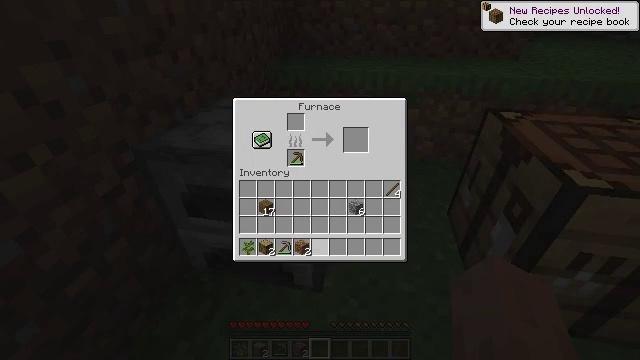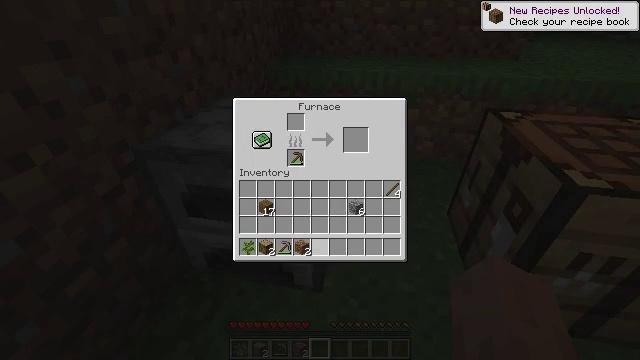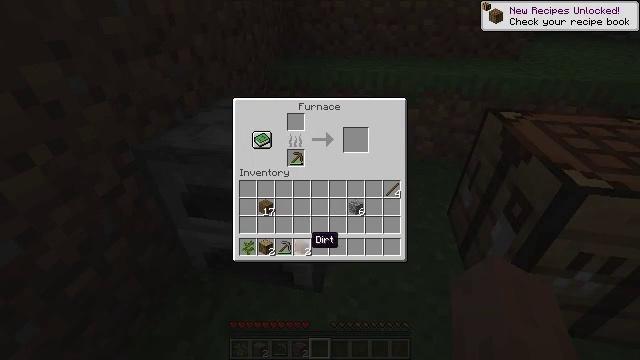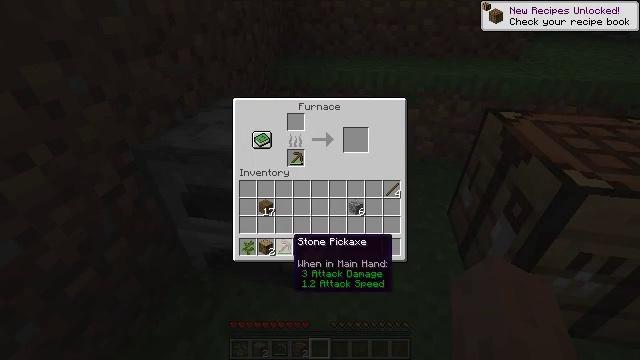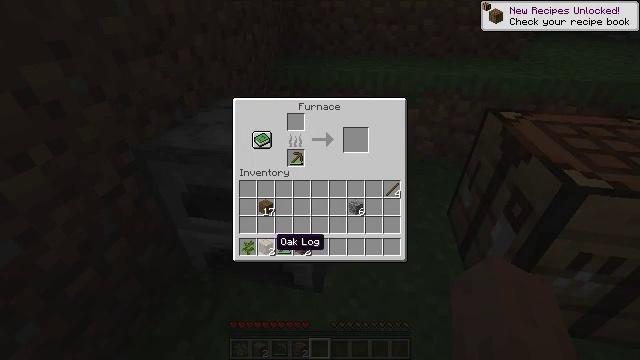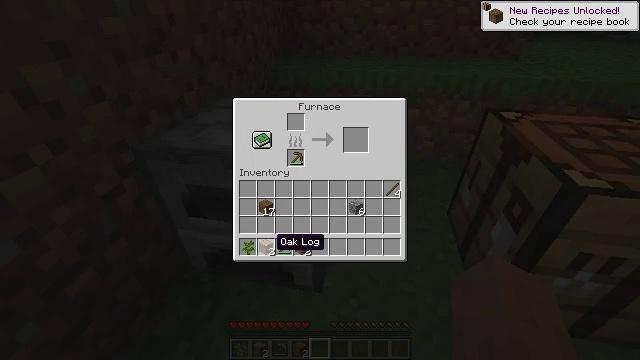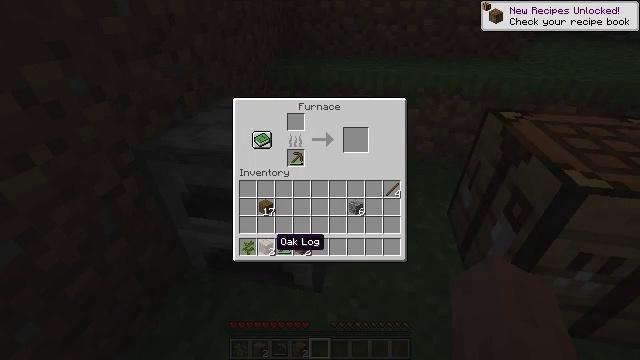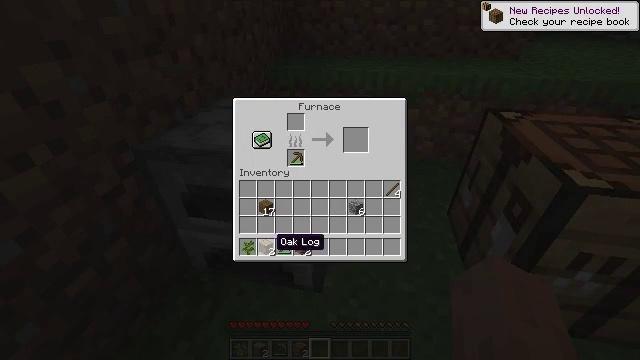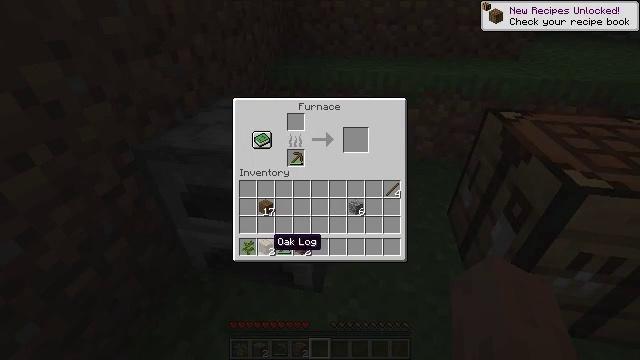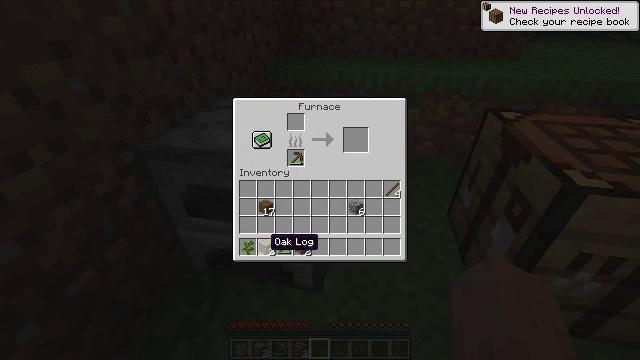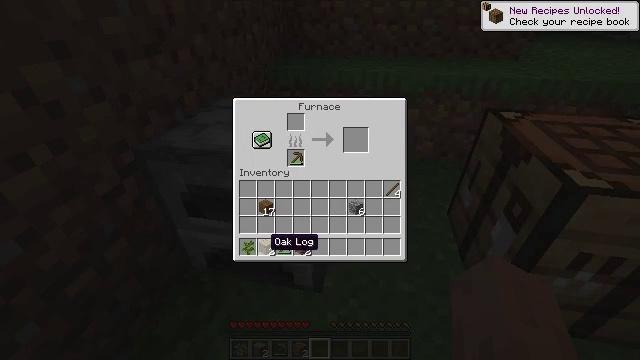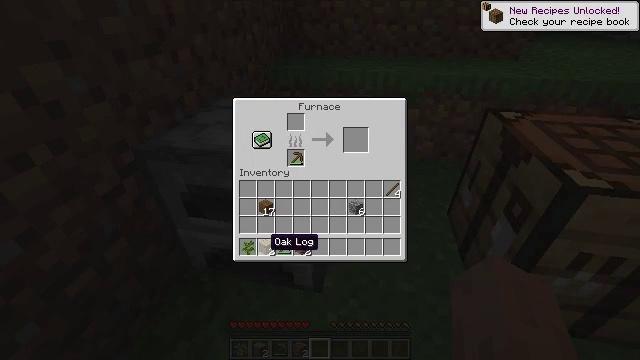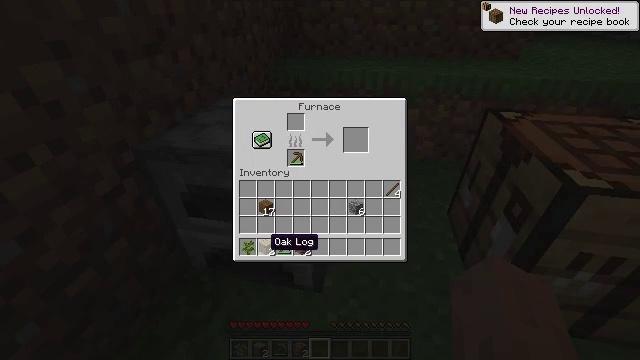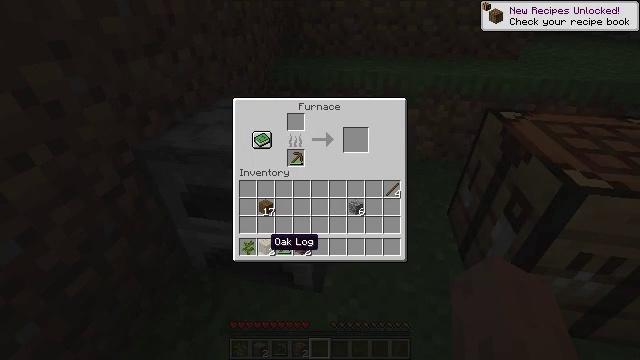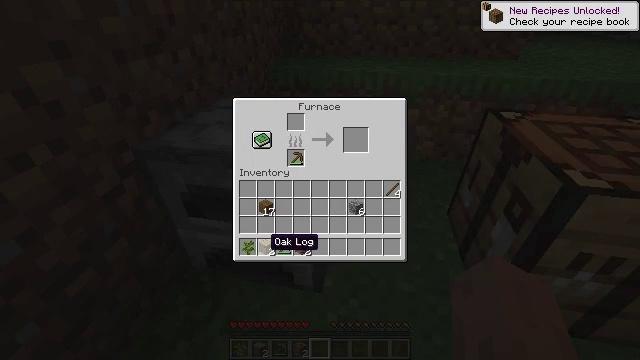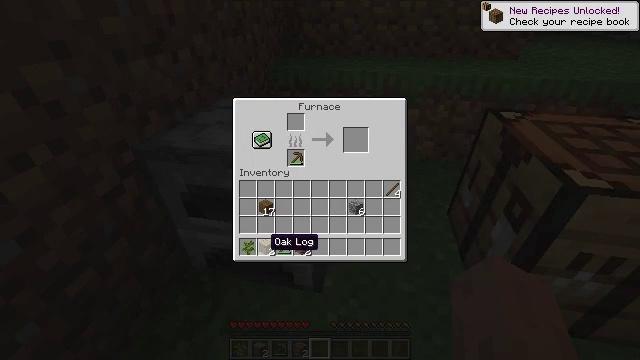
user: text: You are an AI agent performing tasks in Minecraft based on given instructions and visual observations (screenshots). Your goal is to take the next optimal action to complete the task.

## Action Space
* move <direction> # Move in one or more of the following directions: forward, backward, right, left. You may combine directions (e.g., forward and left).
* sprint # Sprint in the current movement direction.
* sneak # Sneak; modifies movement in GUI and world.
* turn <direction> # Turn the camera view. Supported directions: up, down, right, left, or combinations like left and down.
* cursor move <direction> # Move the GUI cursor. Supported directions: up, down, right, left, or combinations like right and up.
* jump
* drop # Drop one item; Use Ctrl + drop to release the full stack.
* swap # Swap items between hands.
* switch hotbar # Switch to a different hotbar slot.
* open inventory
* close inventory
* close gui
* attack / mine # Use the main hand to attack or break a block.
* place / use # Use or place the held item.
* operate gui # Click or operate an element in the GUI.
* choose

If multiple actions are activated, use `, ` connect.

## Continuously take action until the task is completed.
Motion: motion action
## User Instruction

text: Gather oak logs from trees.
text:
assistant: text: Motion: sneak
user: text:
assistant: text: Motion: sneak, turn left
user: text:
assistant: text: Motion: sneak, turn left
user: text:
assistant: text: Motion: sneak, turn left
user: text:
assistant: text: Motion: sneak
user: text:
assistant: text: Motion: sneak
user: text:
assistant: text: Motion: sneak
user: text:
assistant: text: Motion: sneak
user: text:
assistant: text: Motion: sneak
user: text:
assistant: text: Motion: sneak
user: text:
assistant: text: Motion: sneak
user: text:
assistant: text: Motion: sneak
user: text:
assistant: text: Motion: sneak
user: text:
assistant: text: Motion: sneak
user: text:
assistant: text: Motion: sneak
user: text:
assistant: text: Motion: sneak
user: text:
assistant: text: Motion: sneak, attack / mine
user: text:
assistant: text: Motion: sneak, attack / mine
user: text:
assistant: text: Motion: sneak, attack / mine
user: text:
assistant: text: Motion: sneak, attack / mine
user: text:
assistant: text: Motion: sneak
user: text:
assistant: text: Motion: sneak
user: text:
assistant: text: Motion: sneak
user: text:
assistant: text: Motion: sneak, turn right
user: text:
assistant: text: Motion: sneak, turn right and up
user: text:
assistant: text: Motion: no_op
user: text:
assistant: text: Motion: no_op
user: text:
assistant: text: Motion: no_op
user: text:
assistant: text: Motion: no_op
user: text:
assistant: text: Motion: no_op